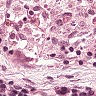
Metastatic tissue present: no